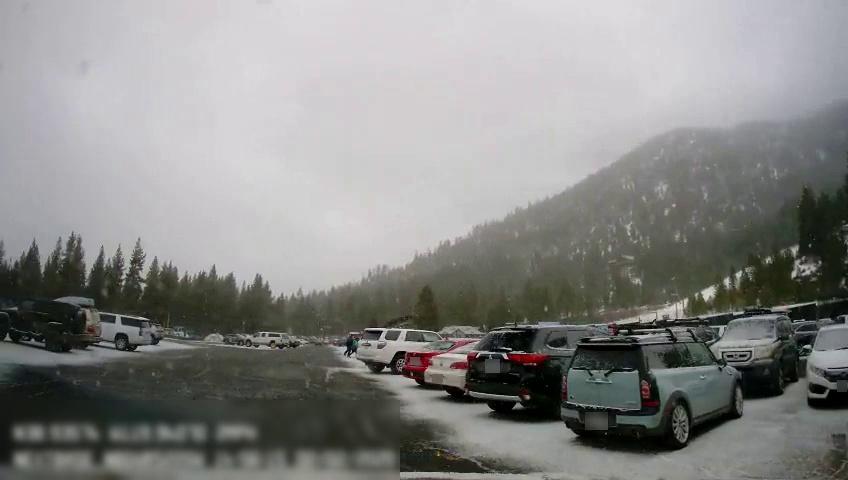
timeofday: Day
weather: Snowy
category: Vehicles | SUV
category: Vehicles | SUV
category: Vehicles | SUV
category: Vehicles | SUV
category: Vehicles | Car
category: Vehicles | Car
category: Vehicles | SUV
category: Vehicles | Car
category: Vehicles | Car
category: Vehicles | SUV
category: Vehicles | Truck
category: Vehicles | SUV
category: Vehicles | SUV
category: Vehicles | SUV
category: Pedestrians
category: Pedestrians
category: Vehicles | Car
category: Drivable Space